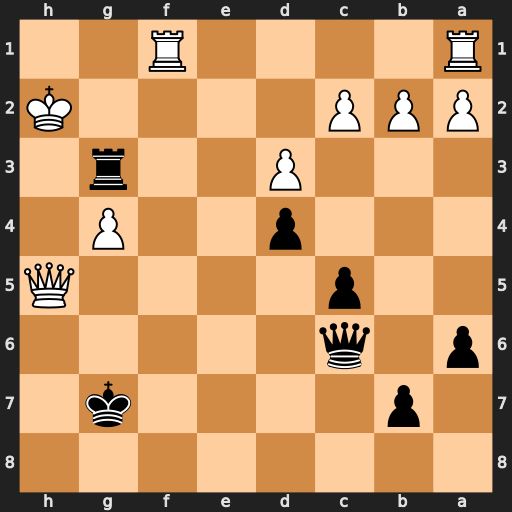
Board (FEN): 8/1p4k1/p1q5/2p4Q/3p2P1/3P2r1/PPP4K/R4R2
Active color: b
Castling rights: -
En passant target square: -
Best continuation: Qg2#